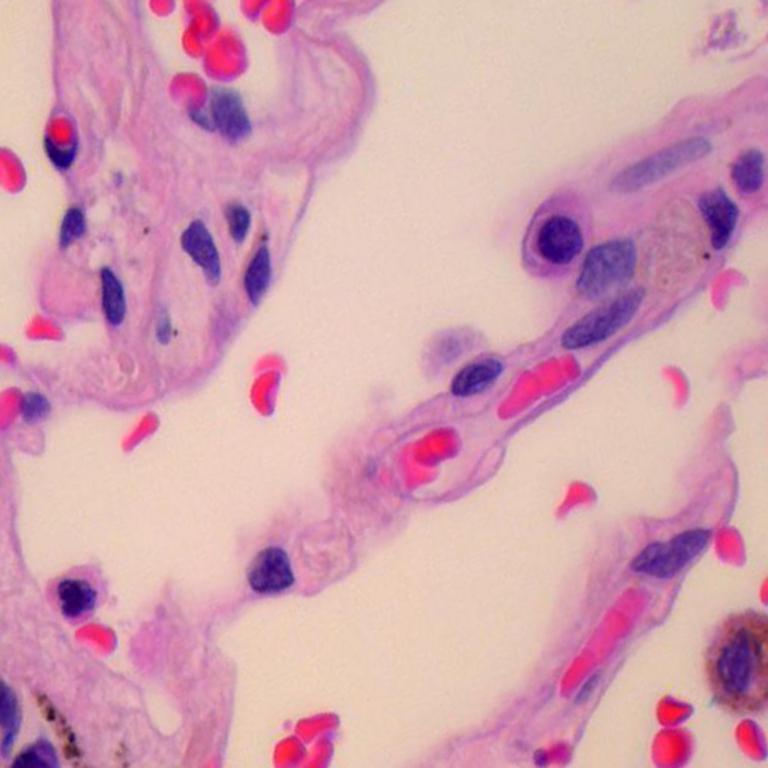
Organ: lung
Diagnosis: benign